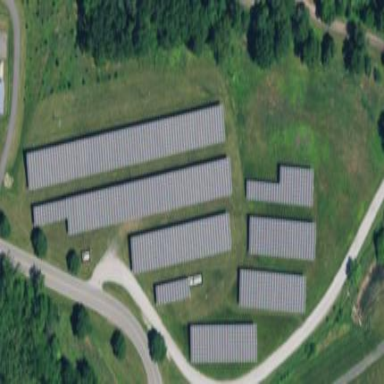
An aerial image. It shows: Solar power generator.